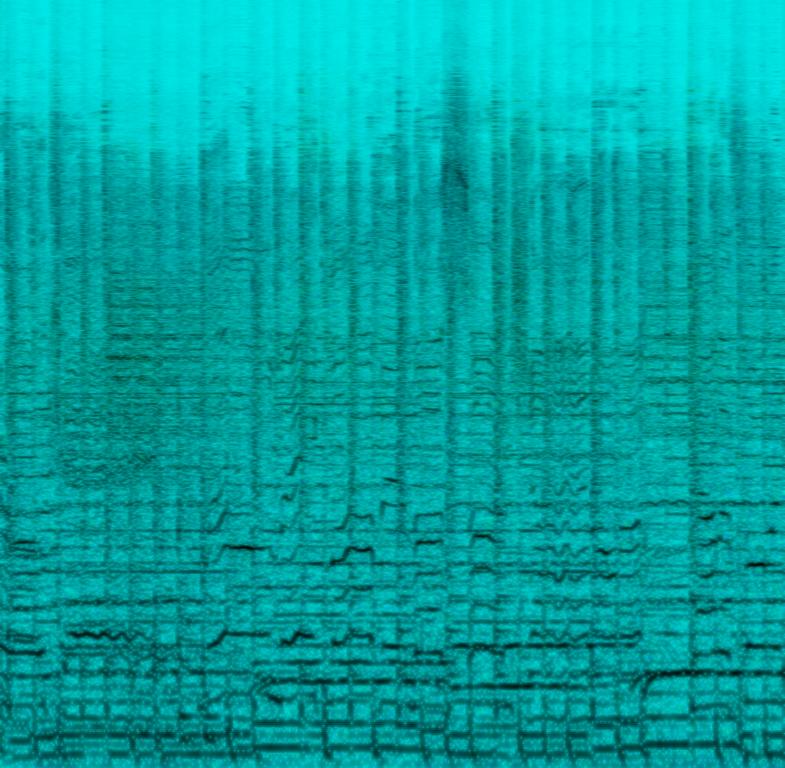
This song contains acoustic drums playing a steady groove with an uplifting bassline that repeats itself. An e-guitar is playing a single note melody while strings and an organ are elevating the energy with long higher register chords. Some backing vocals are singing along to the strings while the male voice is singing his melody. This song may be playing on a sunny day at the park having a picnic.